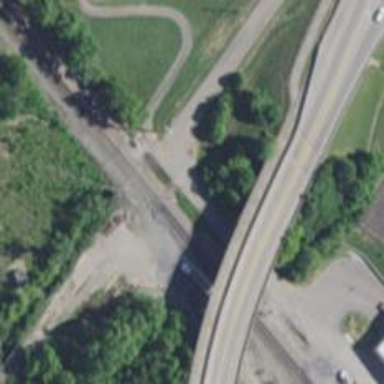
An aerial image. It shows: Cycleway track on bridge.